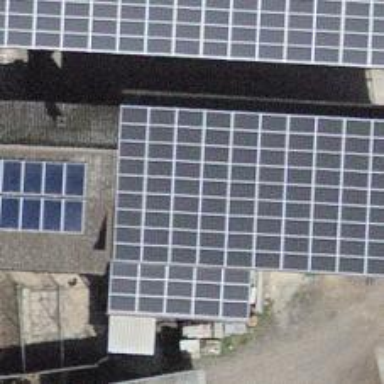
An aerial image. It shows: Solar power generator using photovoltaic method with solar photovoltaic panel types.